Question:
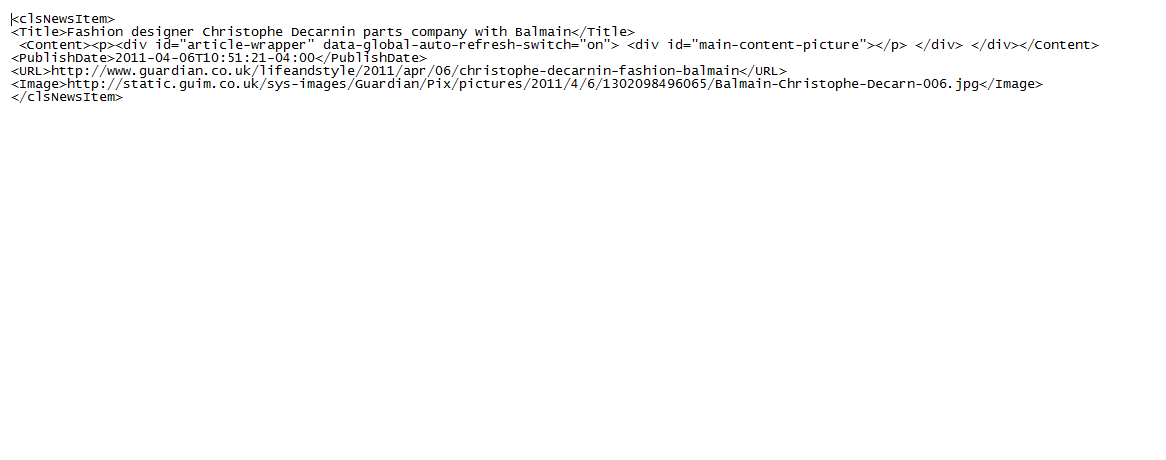
Answer: An HTML file is not XML conformant.